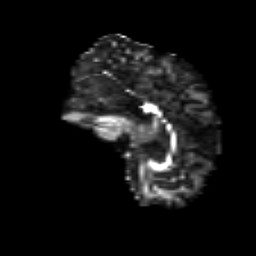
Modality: FA
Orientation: sagittal
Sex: male
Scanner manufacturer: siemens
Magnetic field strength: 3 T
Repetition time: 5 s
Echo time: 0.071 s